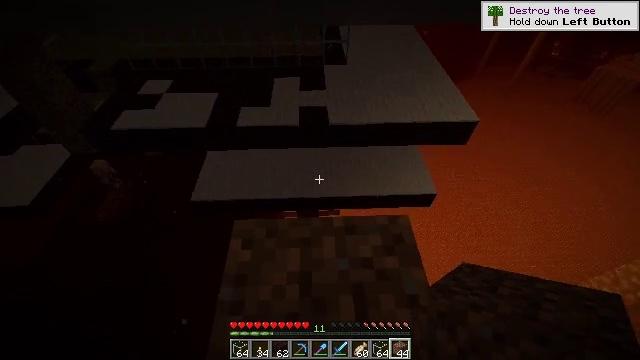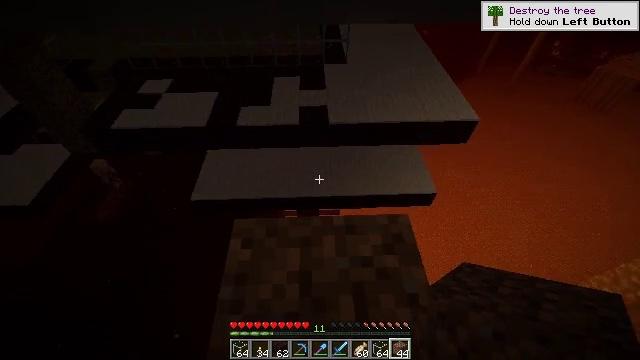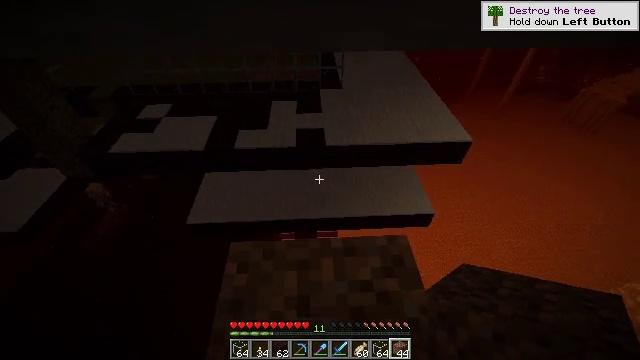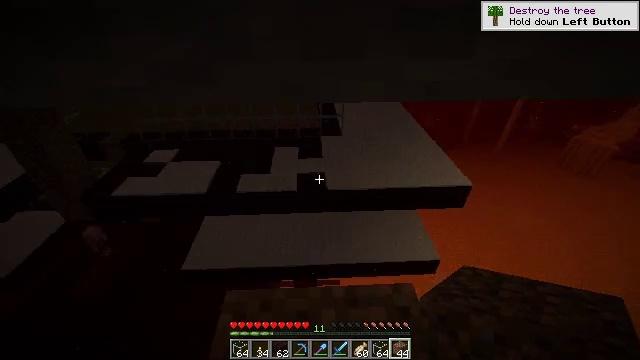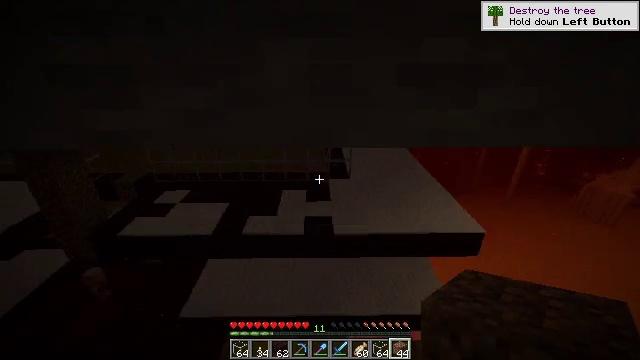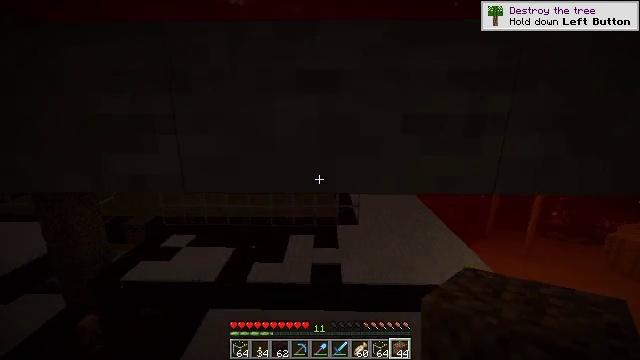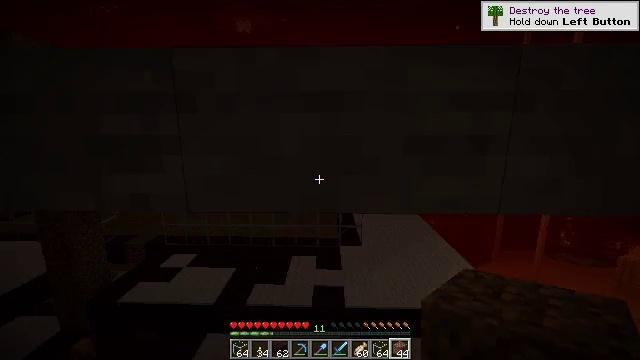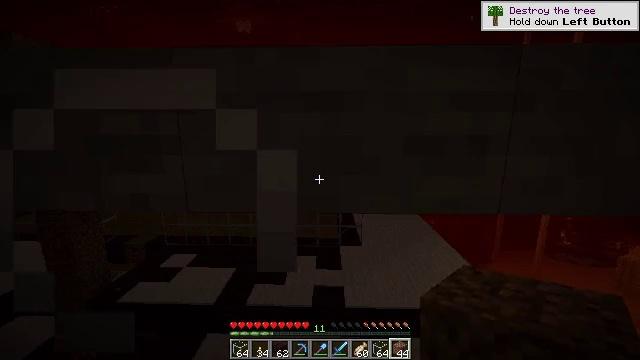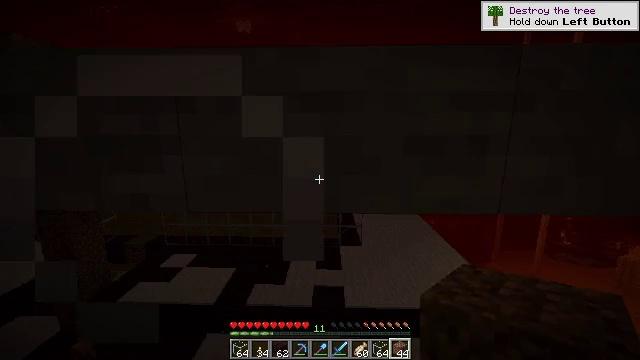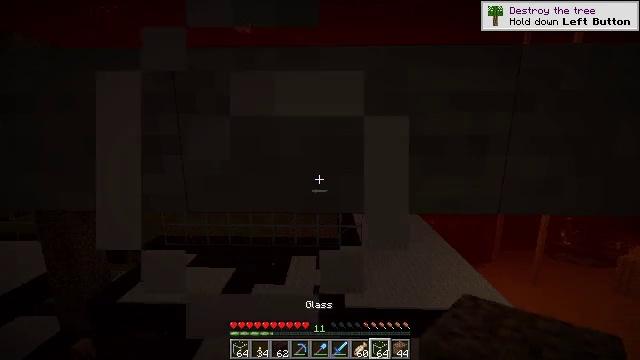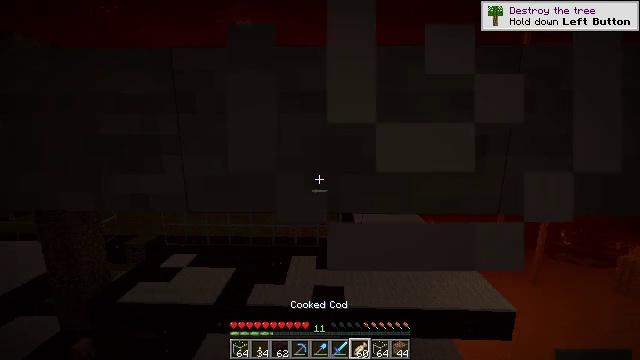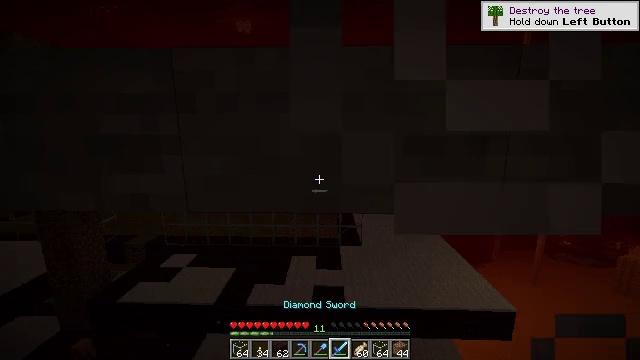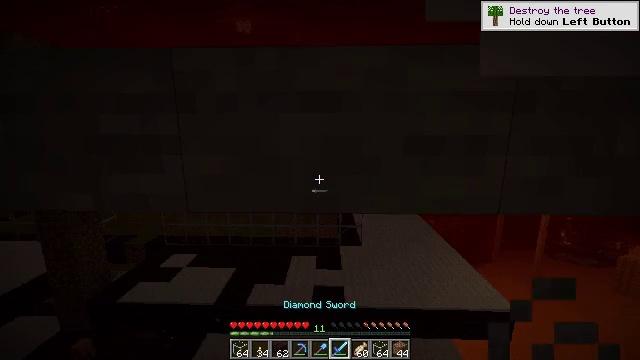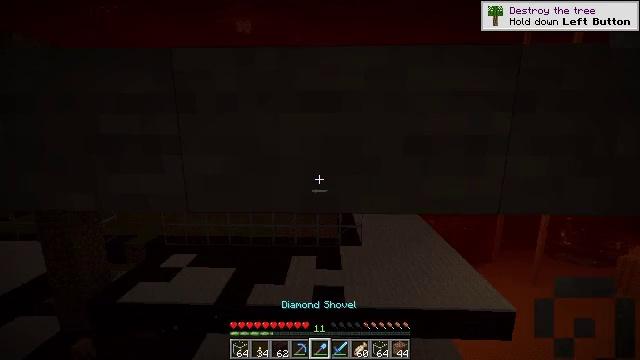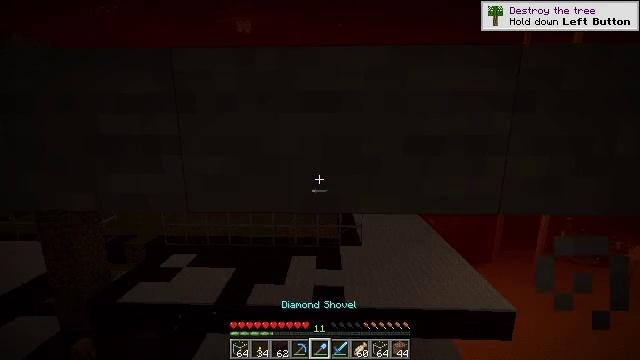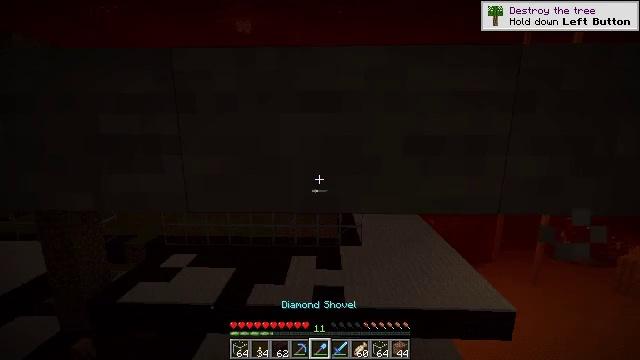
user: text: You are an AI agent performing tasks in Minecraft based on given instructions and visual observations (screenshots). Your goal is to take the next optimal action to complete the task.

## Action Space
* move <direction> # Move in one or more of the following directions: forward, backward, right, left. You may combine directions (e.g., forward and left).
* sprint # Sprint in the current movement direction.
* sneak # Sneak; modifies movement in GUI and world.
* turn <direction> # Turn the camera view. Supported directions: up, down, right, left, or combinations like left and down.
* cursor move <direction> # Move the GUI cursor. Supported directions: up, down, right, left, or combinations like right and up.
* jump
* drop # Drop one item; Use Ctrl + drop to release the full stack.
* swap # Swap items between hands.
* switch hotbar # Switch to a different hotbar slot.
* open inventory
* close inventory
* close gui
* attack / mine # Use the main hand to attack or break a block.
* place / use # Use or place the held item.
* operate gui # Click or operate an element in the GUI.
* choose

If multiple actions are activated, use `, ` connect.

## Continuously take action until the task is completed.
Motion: motion action
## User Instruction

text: Smash the stone slab to collect it.
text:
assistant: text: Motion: sneak
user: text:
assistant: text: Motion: sneak, turn up
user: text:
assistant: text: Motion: sneak, turn up
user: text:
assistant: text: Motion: sneak, turn left and up
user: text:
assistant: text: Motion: sneak, turn left and up
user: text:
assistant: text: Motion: sneak, turn up
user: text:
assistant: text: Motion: sneak
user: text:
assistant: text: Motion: sneak
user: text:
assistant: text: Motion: sneak
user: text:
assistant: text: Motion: sneak
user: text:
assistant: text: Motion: sneak
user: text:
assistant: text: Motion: sneak
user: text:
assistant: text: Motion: sneak
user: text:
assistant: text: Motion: sneak
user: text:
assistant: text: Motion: sneak
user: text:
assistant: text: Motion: sneak
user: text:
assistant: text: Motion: sneak
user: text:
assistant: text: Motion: sneak
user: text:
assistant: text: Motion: sneak
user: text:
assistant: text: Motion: sneak
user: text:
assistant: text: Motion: sneak
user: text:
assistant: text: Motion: sneak, attack / mine
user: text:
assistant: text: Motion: sneak, attack / mine
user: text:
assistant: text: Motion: sneak, attack / mine
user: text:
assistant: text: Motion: sneak, attack / mine
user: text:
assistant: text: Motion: sneak, attack / mine
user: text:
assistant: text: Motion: sneak, attack / mine
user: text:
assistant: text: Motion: sneak, attack / mine
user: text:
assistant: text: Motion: sneak, attack / mine